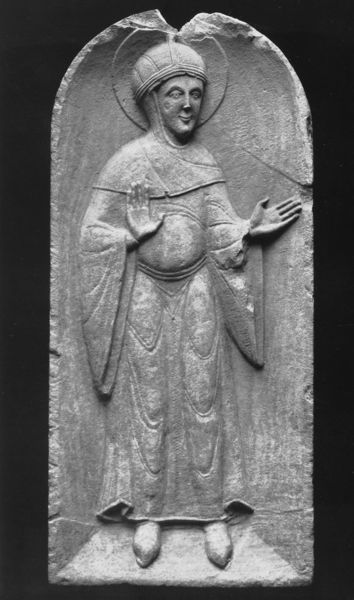
Titel: Heilige, Muldennischenrelief vom Turm der St.-Mauritz-Stiftskirche zu Münster
Institution: Münster, Westfälisches Landesmuseum für Kunst und Kulturgeschichte
Schlagwörter: hand, mann, umhang, frau, hut, kleid, mund, nase, blick, gürtel, mütze, arme, augen, gesicht, stehen, stein, ärmel, hände, kirche, figur, gewand, mantel, engel, beine, relief, füße, bogen, schuhe, bauch, helm, kranz, ritter, schein, heiligenschein, nimbus, mittelalter, segen, mönch, heiliger, niesche, heilig, grabmal, kapitel, romanisch, defekt, kirhe, grabstein, trompetenärmel, figurhand